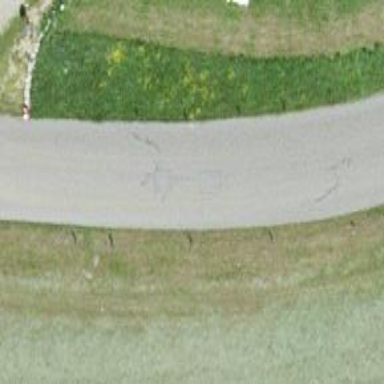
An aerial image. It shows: Asphalt tertiary road without sidewalk.